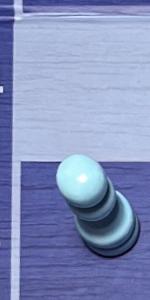
Label: Pawn_White